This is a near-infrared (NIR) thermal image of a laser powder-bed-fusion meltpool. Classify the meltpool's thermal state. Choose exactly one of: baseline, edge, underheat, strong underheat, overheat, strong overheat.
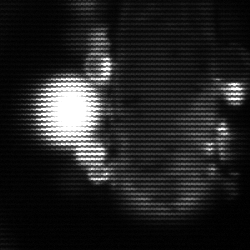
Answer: strong underheat